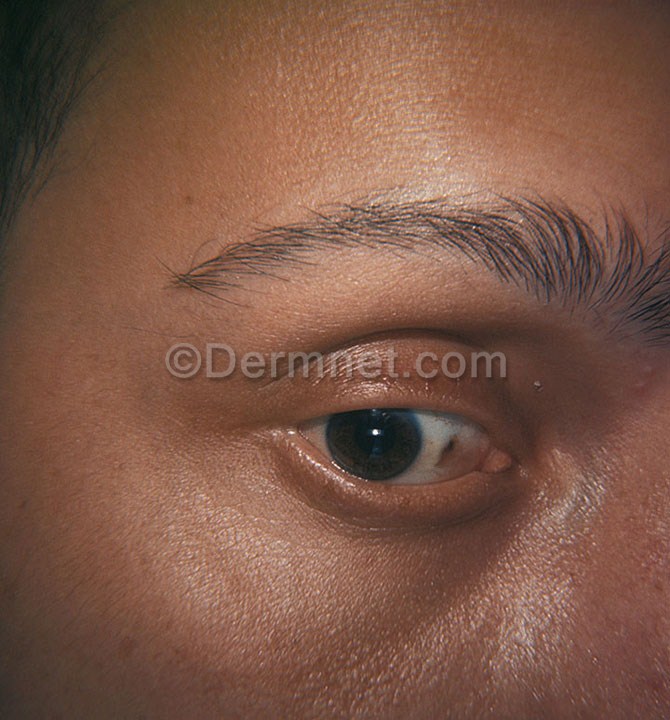
Disease: Hair Loss Photos Alopecia and other Hair Diseases